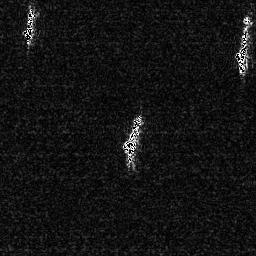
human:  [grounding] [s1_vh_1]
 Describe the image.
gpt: In the satellite image, there is  <ref>1 medium ship </ref> <box>[[7, 1, 14, 18, 0]]</box> located at top left,  <ref>1 medium ship </ref> <box>[[46, 42, 56, 66, 0]]</box> located at center,  <ref>1 medium ship </ref> <box>[[90, 4, 99, 29, 0]]</box> located at top right.